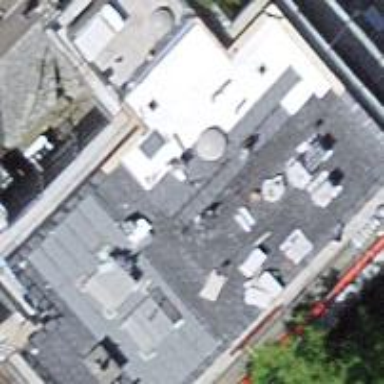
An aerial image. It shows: Office building.